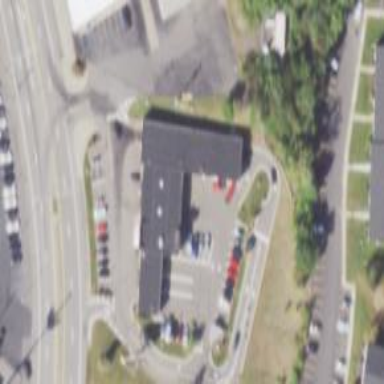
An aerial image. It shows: Commercial building housing car wash facility.